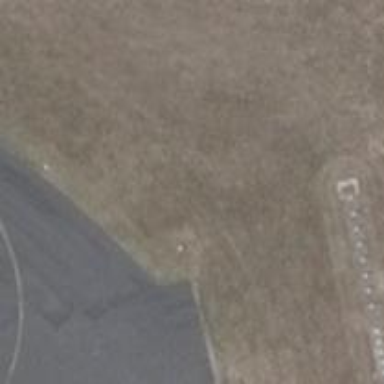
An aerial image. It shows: Aviation light marking the edge of runway.